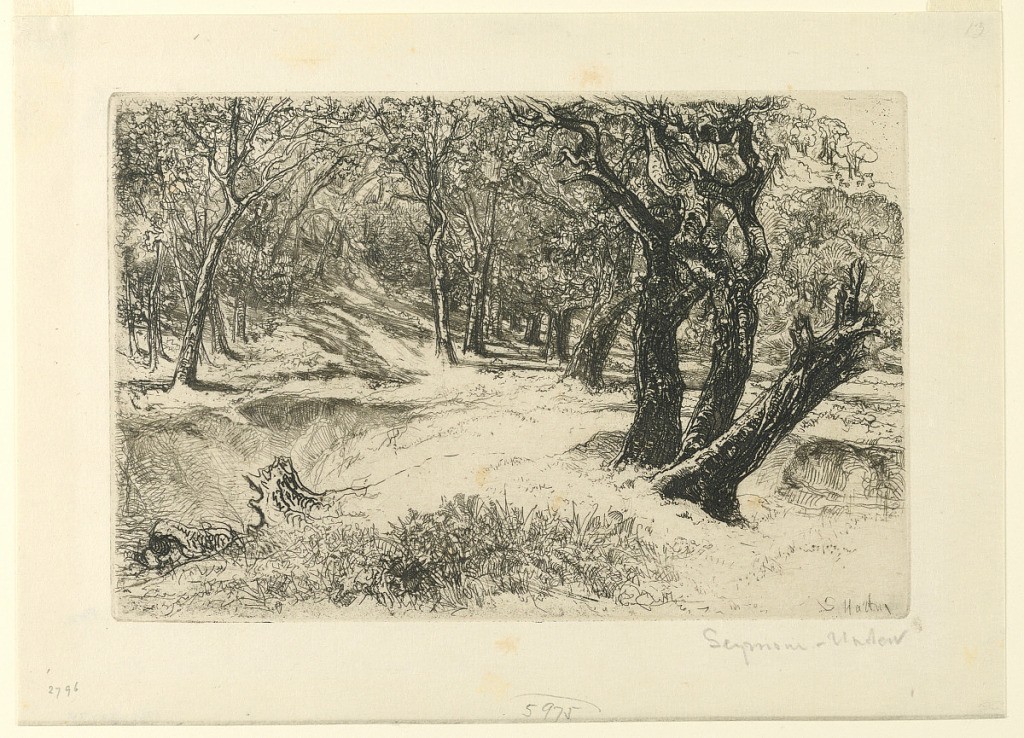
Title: The Three Sisters
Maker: Francis Seymour Haden, English, 1818–1910
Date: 1868
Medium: Etching in dark brown ink on paper
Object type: Print
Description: Three old leafless trees stand on a sandy knoll in the right foreground. In the left foreground, a rotting tree trunk.